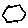
Label: hexagon